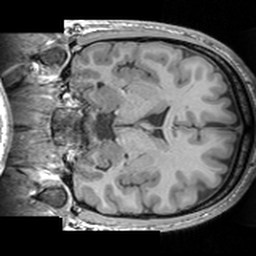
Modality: T1w
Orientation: coronal
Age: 28
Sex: male
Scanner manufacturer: siemens
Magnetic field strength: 3 T
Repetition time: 1.63 s
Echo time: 0.00311 s